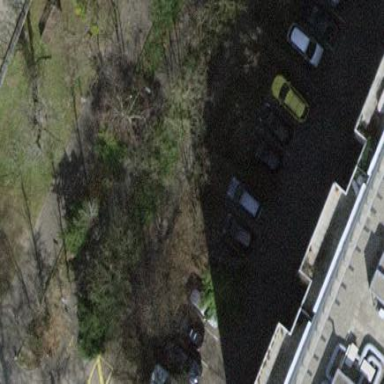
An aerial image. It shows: Parking area with surface.